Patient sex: M
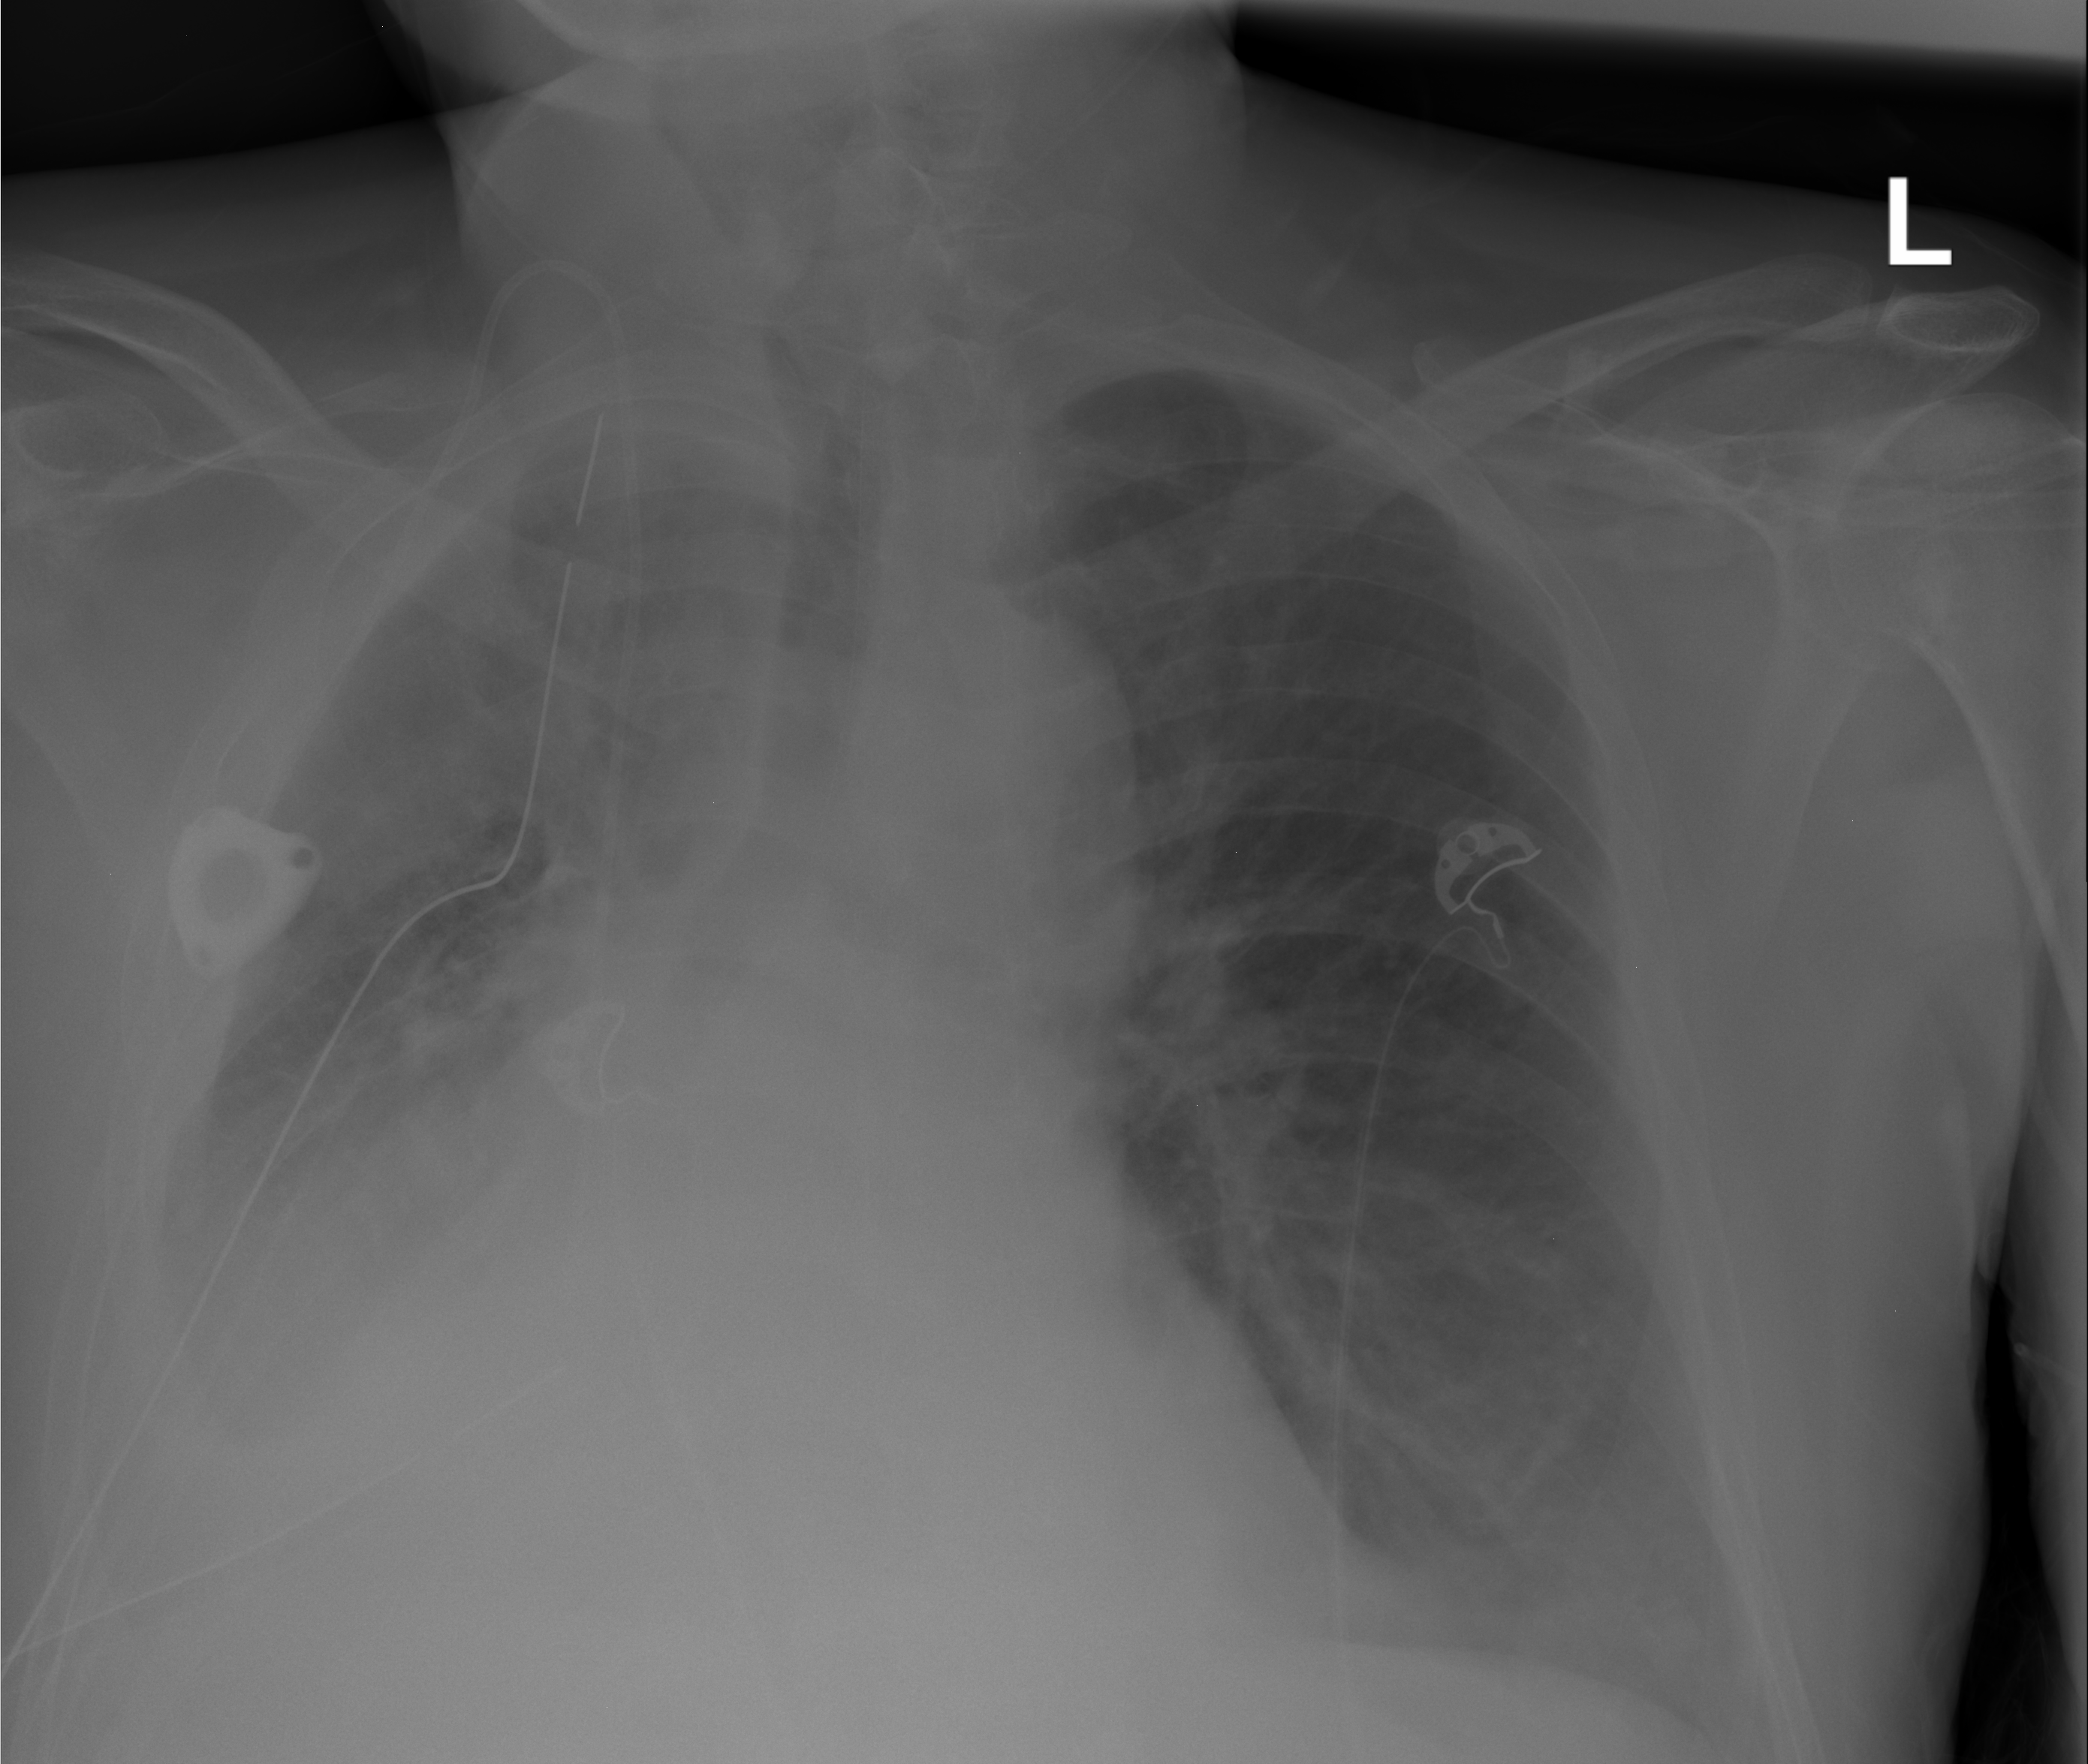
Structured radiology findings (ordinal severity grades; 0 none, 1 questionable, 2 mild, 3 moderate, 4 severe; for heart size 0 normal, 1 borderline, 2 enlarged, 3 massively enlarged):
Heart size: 2
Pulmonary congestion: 2
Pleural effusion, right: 3
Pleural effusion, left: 2
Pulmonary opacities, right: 3
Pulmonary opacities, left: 0
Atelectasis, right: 3
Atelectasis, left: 1